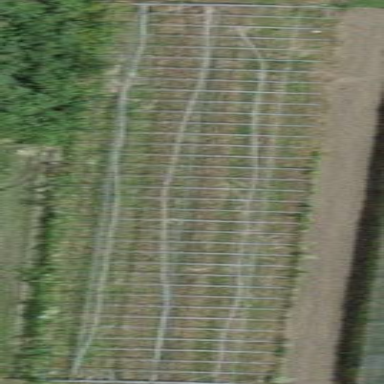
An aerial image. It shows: Greenhouse.